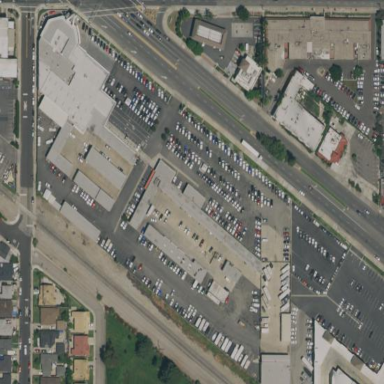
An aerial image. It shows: Commercial building used for car-related activities.